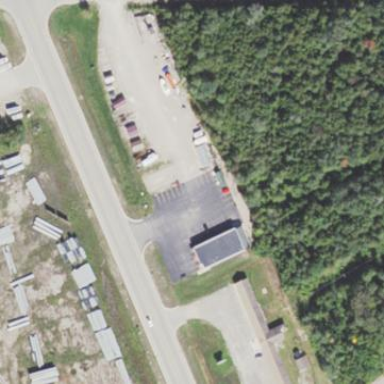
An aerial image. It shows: Parking area with unpaved surface.